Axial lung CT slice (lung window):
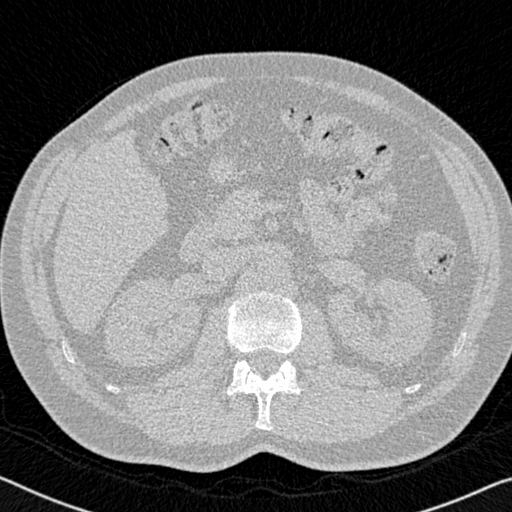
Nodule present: no